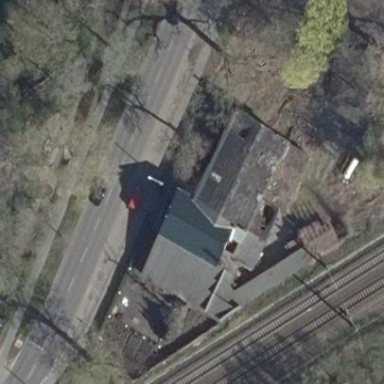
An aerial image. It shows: House that functions as restaurant.